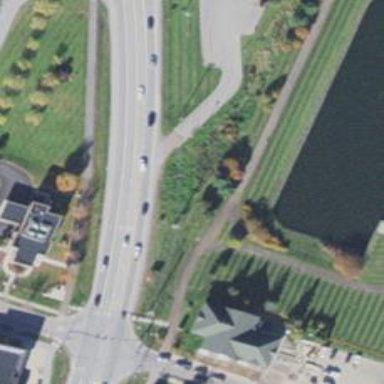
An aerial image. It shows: Cycleway.